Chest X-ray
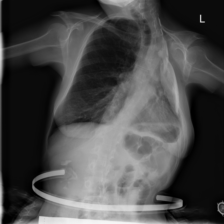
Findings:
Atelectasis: negative
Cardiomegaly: negative
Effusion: negative
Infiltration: negative
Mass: negative
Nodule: negative
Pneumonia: negative
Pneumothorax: negative
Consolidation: negative
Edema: negative
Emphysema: negative
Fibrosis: negative
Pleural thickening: negative
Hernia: negative